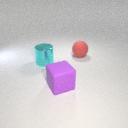
large purple rubber cube to the right of large cyan metal cylinder